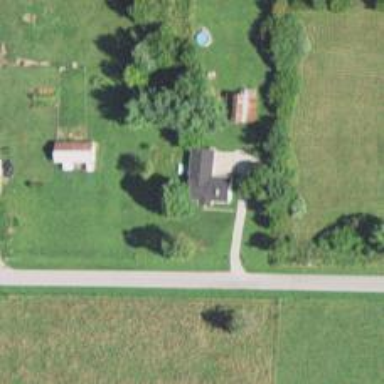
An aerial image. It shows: Driveway.